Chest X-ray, PA view. Patient: 32 years old, sex F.
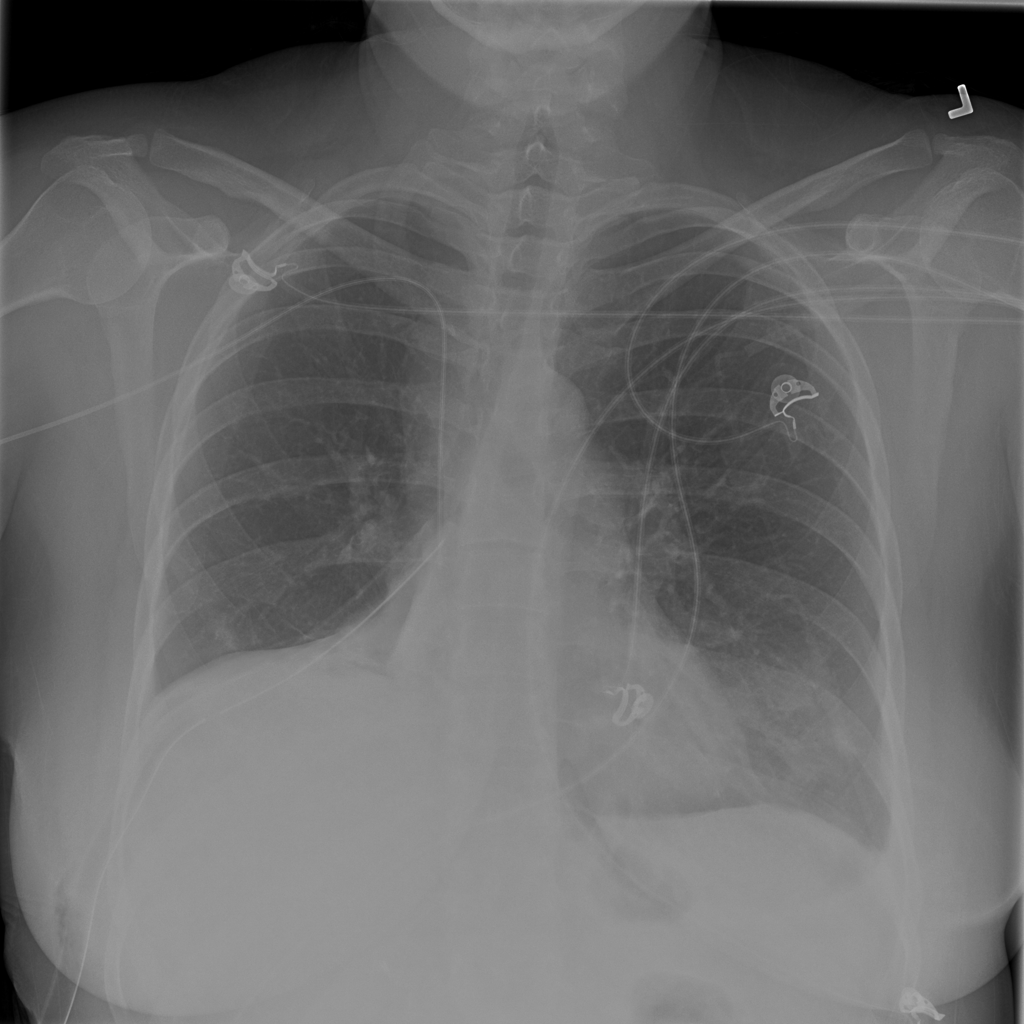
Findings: Effusion, Pneumonia